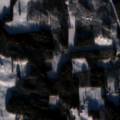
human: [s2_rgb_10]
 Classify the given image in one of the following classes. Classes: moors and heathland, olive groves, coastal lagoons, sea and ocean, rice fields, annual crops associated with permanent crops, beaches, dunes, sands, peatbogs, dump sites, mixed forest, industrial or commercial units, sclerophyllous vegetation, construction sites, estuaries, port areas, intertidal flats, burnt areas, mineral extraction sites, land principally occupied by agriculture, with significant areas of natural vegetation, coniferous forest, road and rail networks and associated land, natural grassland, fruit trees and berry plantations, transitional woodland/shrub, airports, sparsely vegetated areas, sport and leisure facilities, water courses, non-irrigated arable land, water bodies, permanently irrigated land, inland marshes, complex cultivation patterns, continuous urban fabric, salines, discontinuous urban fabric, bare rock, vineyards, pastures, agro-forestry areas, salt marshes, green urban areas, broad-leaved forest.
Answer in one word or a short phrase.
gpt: non-irrigated arable land, mixed forest